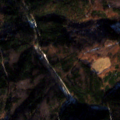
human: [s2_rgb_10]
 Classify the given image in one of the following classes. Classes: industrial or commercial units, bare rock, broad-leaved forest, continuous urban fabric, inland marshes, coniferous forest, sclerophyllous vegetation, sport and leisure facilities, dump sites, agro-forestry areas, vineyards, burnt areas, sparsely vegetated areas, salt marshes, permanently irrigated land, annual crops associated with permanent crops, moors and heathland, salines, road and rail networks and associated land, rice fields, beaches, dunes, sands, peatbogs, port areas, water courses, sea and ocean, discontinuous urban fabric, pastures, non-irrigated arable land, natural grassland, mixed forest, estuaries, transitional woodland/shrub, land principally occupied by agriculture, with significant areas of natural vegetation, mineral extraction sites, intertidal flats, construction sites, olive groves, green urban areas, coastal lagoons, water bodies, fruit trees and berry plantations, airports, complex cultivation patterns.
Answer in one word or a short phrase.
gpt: broad-leaved forest, coniferous forest, mixed forest